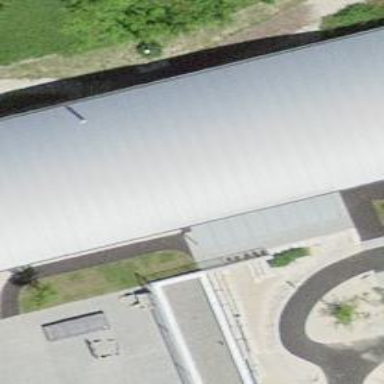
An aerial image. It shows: Kindergarten.